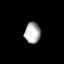
Tissue: lung
Cell type: Endothelial cells
Senescence score: 0.7571
Nuclear area (px): 323
Mean DAPI intensity: 178.096